Question: I am simply searching how to obtain 'errors/warning' for each function/member that isnt documented.
Im pretty sure I managed to do this on one of my projects, but cant find how to do it here on my workstation.
I have looked into the 'project' props, the solution props, but cant find it.
I must have missed something, or maybe I could do this at home with an extension.
Or it could also be because i am currently working on a VB.Net project, and not a C# project.
Behavior changes considerably between 'C#' and 'VB'.
And google isnt helping me out too much ...

Edit : A small screenshot, in French, sorry about that. So some translation :
"Compiler" is the Build Tab
Avertissements = Warning
Thanks
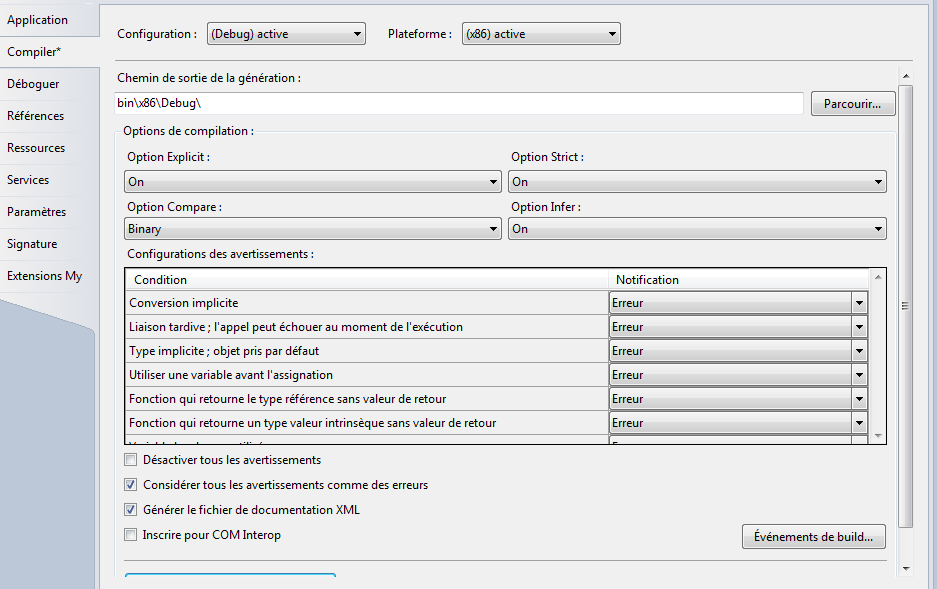
Answer: I don't believe this is possible for VB.NET projects.
<URL>, a code analyzer that integrates with Visual Studio, is capable to detecting missing documentation, as well as very many unrelated things. You'll have to configure the settings yourself to keep only the necessary rules on. The project's .chm contains all of the rules; 'SA1600' is the rule you're looking for, but there may be other handy ones.
You can also use <URL> to find missing documentation by looking through outputted errors when building documentation.